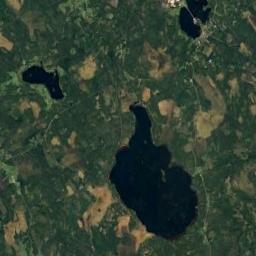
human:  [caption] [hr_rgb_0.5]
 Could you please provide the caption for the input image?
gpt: Many trees are around the lake .

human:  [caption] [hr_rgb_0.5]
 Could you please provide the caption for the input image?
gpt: A big lake and some small lakes lie on a plain covered with vegetation and the water is dark blue .

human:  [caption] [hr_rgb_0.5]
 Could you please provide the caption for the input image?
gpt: There is an irregular blue lake on the ground with green vegetation, And there are some small lakes next to it .

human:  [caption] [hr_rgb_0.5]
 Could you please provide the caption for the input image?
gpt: There are two lakes in the picture .

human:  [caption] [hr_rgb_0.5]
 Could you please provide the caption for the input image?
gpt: There are some brown bare land and green meadows around the lakes .